Question: I am trying to figure out why our VMware VCenter server is consuming so much CPU and memory.
I noticed that there are a couple of java process running on the server that are consuming a substantial amount of RAM memory.
The VCenter server is virtual and running Windows Server 2008 with 8GB RAM.
Does anyone know what these java processes are belonging to?

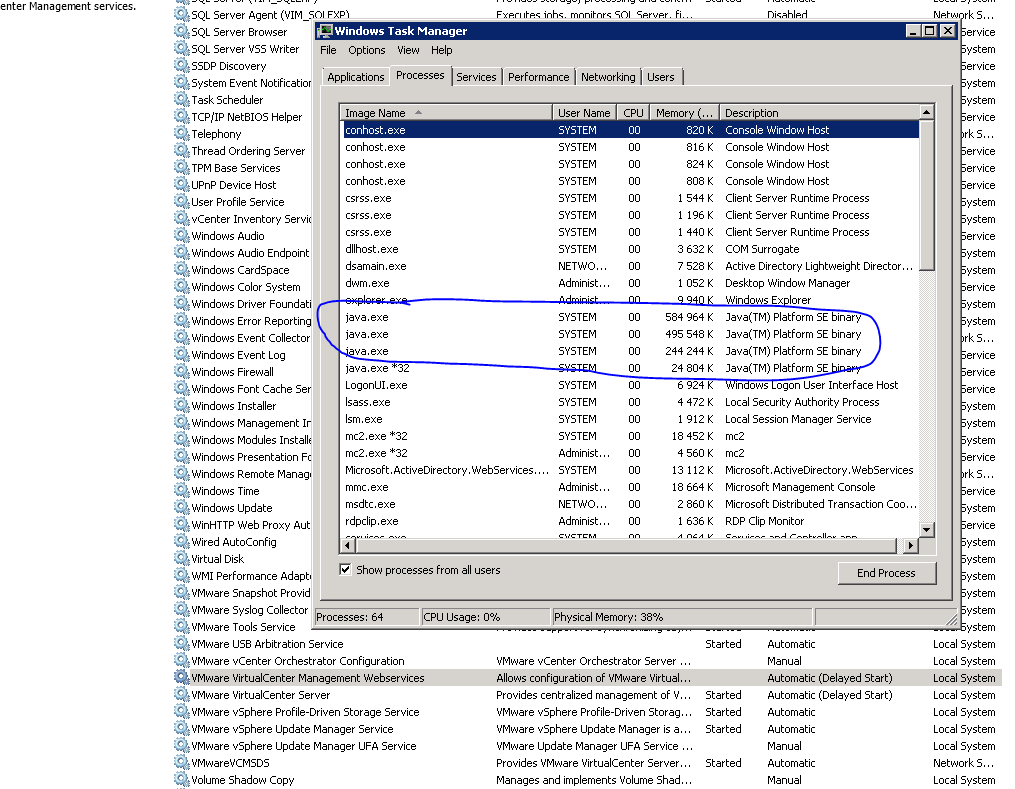
Answer: Many of the vCenter core services use java, so it is almost certainly related to vCenter's services.
Your best bet to determine what each process is for is to use a better tool like <URL>. It will show you the process tree indicating which parent process spawned it, and will also explicitly list out the services associated with the process by hovering over the process name.
However, if you want to check directly from the command line, you can use something like this:
'''
TASKLIST /SVC /FI "IMAGENAME EQ JAVA.EXE"
'''
- '/SVC'- '/FI'- '"IMAGENAME EQ JAVA.EXE"'